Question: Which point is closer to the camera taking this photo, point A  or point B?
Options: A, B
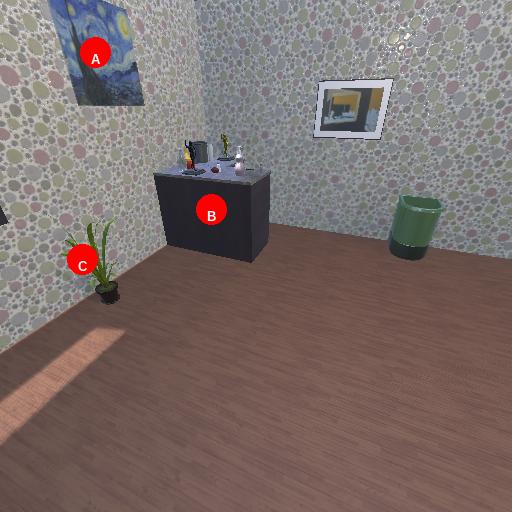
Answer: A